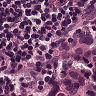
Metastatic tissue present: yes